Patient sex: F
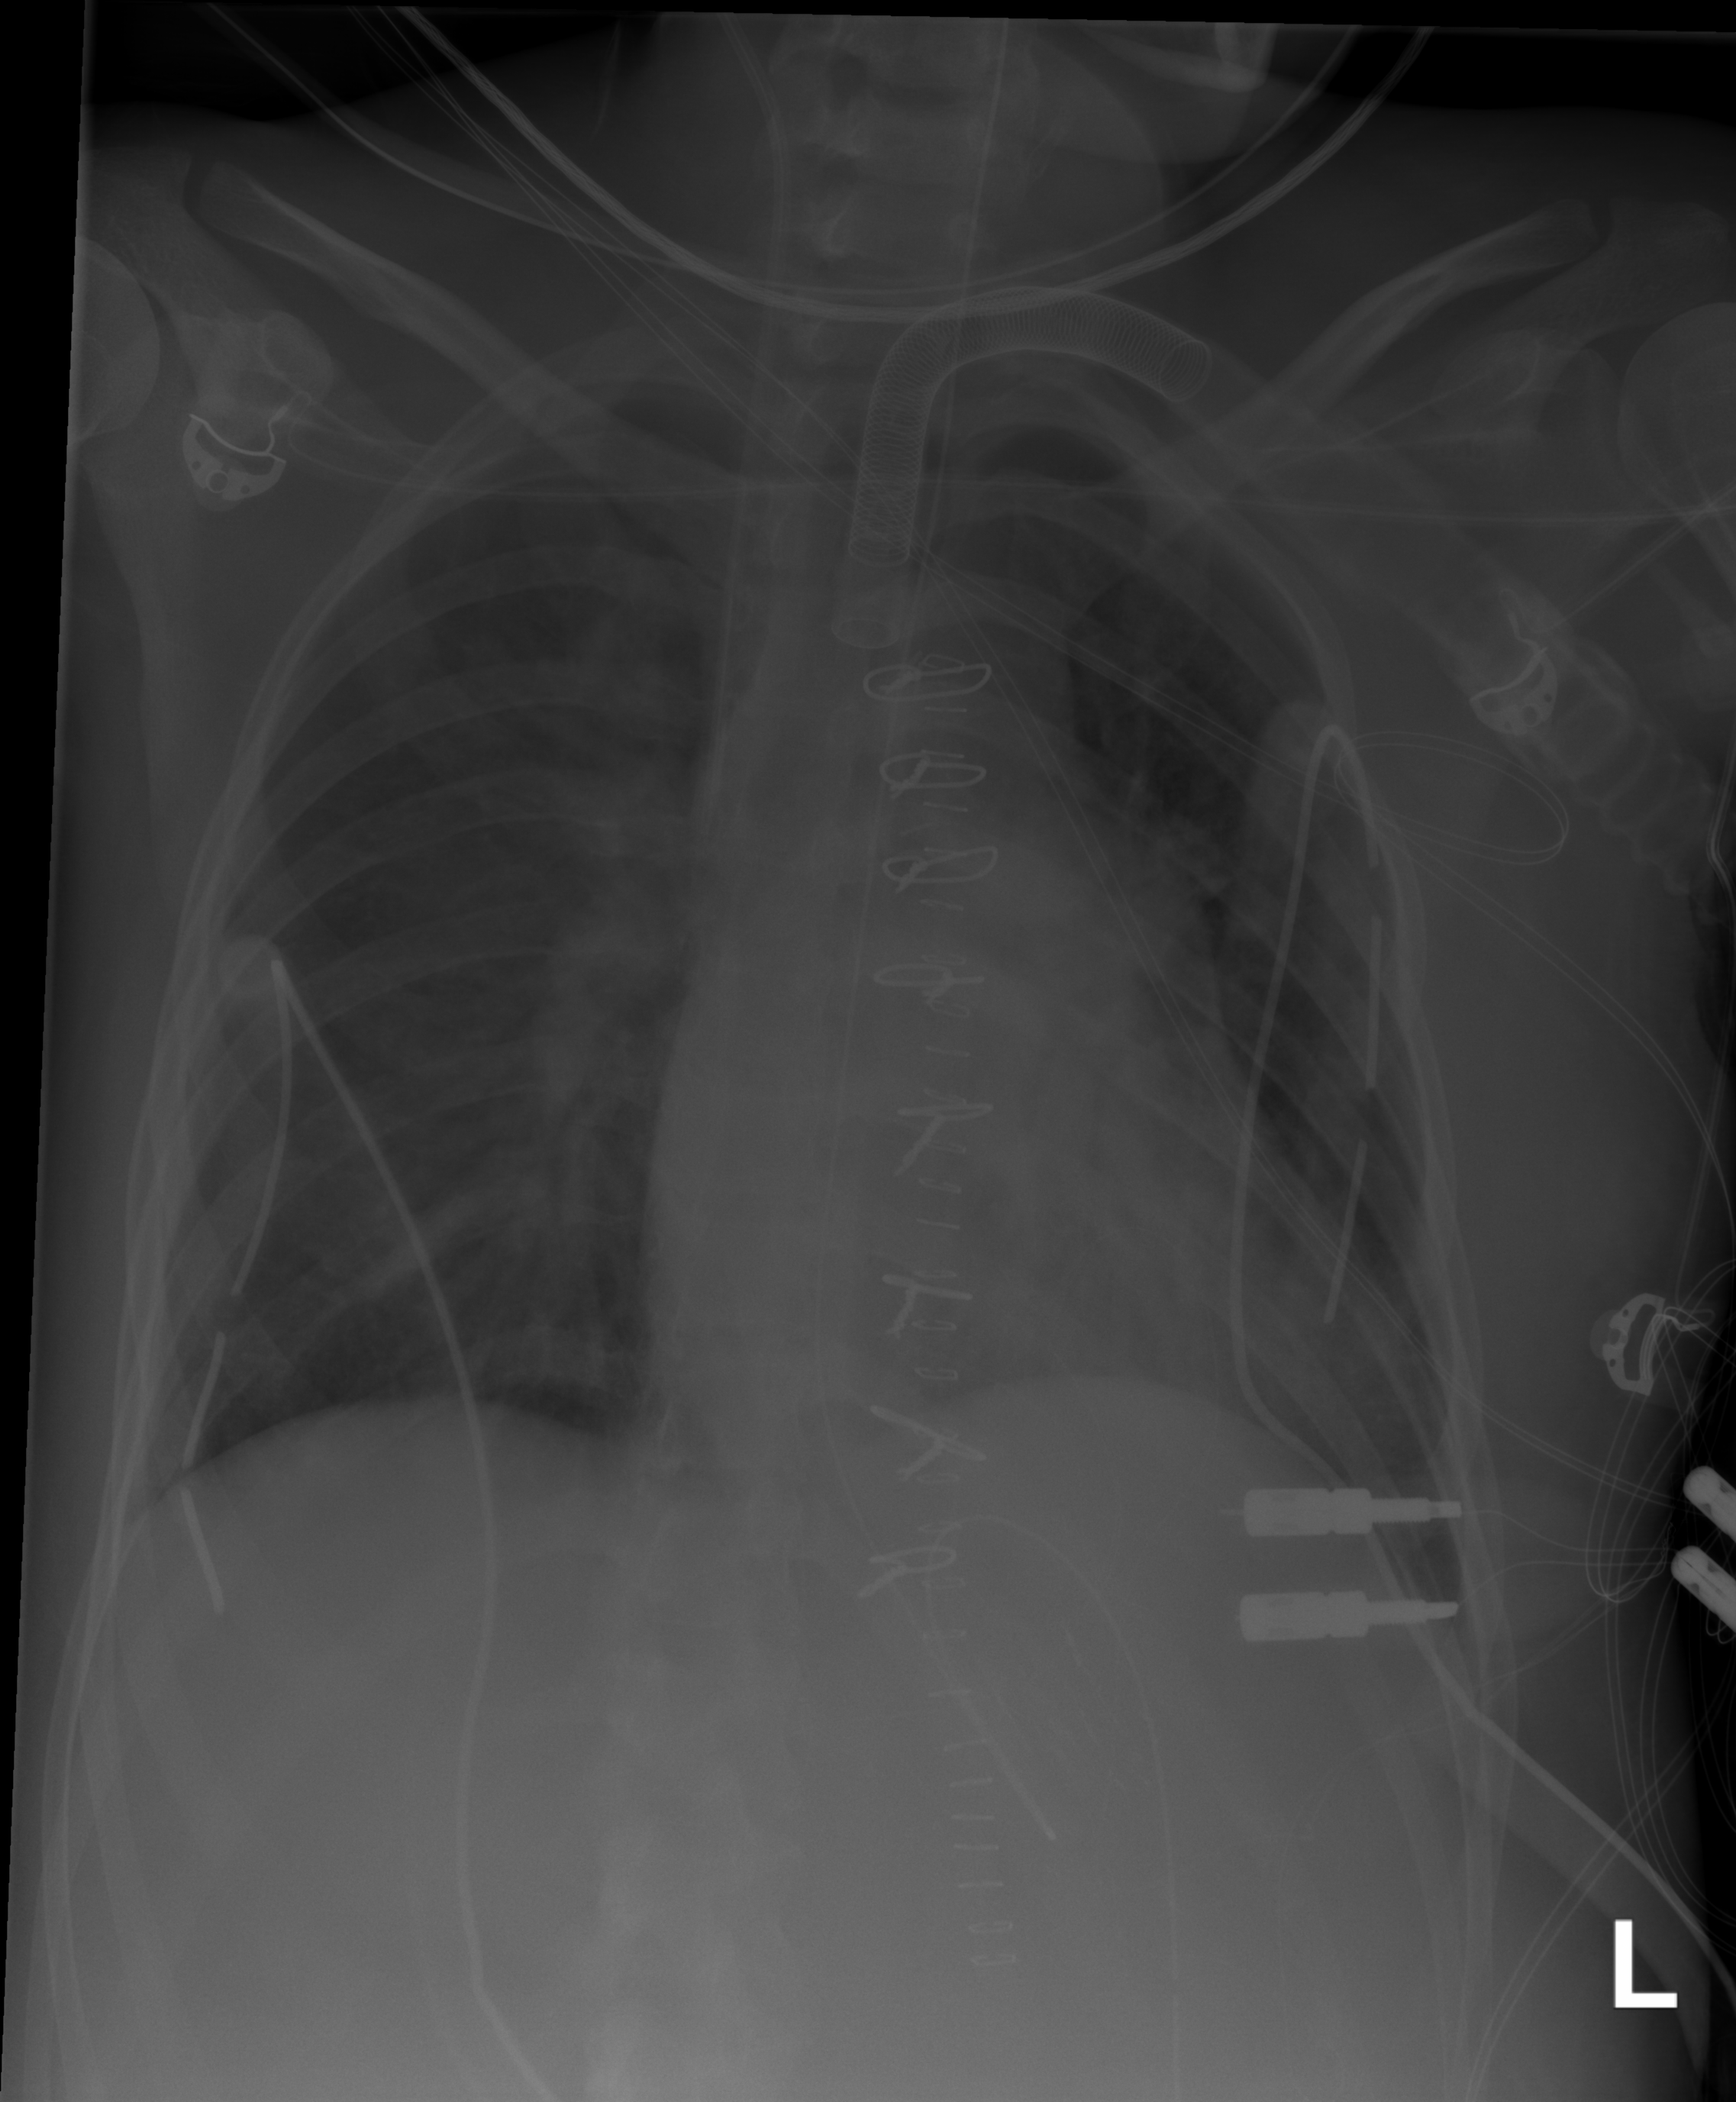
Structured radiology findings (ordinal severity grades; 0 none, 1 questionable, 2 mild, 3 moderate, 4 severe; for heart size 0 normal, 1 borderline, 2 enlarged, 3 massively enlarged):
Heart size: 0
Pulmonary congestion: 2
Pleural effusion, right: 0
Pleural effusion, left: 0
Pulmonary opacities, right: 2
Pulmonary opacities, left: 0
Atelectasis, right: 0
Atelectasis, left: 0